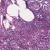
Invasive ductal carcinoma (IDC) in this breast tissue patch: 1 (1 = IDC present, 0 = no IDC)